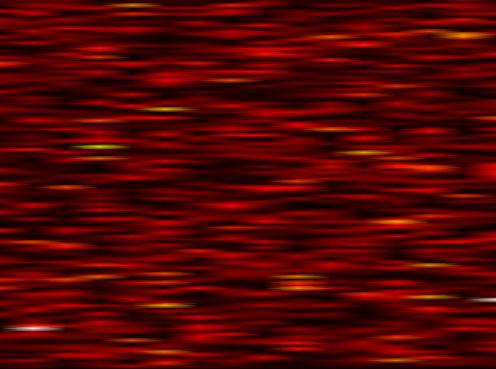
Label: OFDM